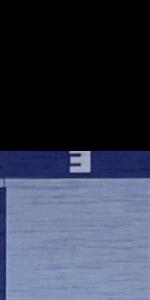
Label: Empty